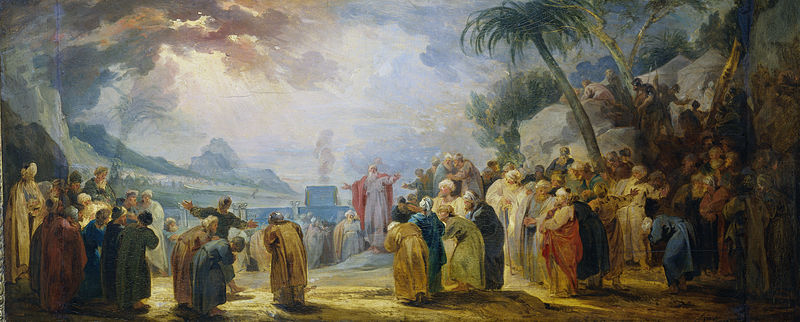
Titel: Mozes verkiest de zeventig oudsten
Künstler: Jacob de Wit
Standort: Amsterdam
Institution: Rijksmuseum
Schlagwörter: gott, mann, rauch, sonne, palme, jesus, prophet, ägypten, mesias, prohezeien